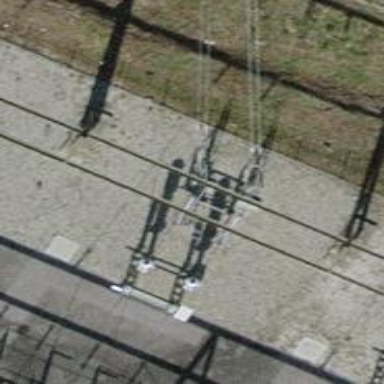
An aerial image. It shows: Power line in the image.